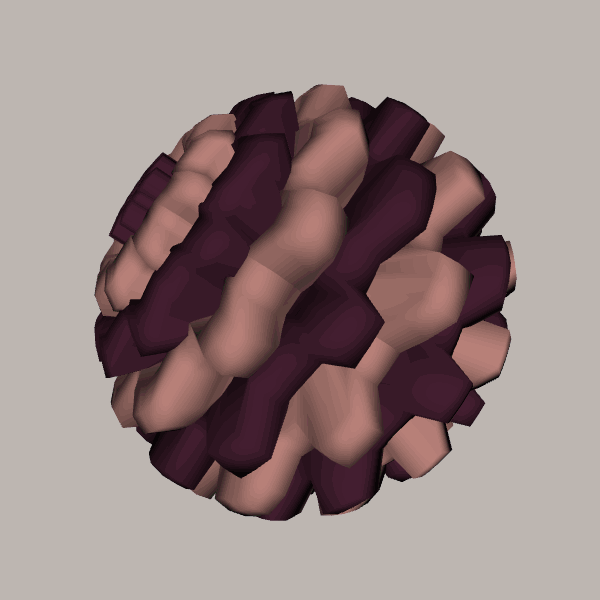
Background: light